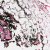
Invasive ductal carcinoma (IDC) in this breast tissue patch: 0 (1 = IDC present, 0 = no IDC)